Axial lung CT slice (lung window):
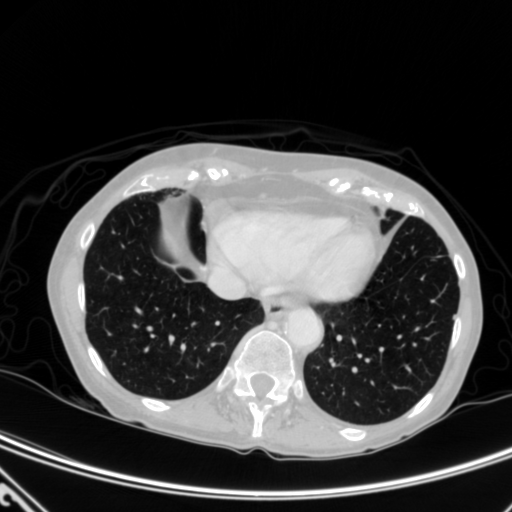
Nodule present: no